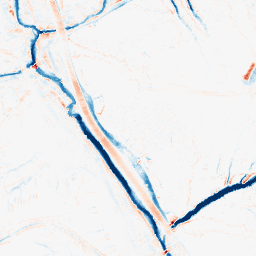
Category: morphological
Decomposition family: tophat_combined
Decomposition parameters: size: 5
Upsampling method: regularized
Upsampling parameters: scale: 4
lambda_reg: 0.001
Upsampling scale: 4